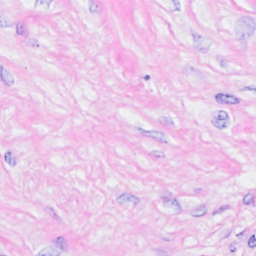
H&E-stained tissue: Breast